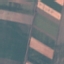
Land use / land cover: AnnualCrop